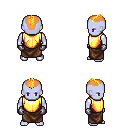
a pixel art fantasy rpg character, male body template, dark elf, purple skin, gold chest armor, robe skirt, light blonde short mohawk hairstyle, metal gloves, four views (front, back, left, right), 2x2 character sprite sheet, small pixel art, hard edges, no anti-aliasing